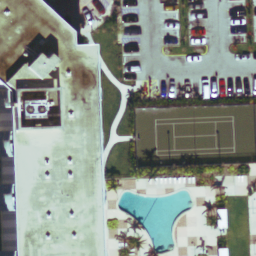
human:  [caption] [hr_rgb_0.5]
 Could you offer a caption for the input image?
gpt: A tennis court is surrounded by some trees and a swimming pool beside .

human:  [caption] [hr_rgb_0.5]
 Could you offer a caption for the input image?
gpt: There is a small tennis court with a swimming pool beside .

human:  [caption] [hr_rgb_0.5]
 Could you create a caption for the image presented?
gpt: A small tennis court with some plants and a swimming pool beside .

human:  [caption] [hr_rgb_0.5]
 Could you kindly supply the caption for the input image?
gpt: There is a tennis court surrounded by some cars and a swimming pool beside .

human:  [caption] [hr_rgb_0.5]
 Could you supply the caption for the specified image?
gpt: There is a small tennis court with some cars and a swimming pool beside .